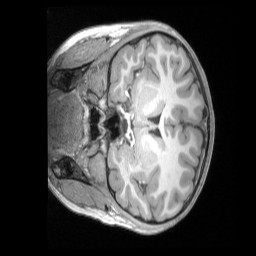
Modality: T1w
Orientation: coronal
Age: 9
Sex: female
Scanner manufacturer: siemens
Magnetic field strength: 3 T
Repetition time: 2.53 s
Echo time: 0.00164 s